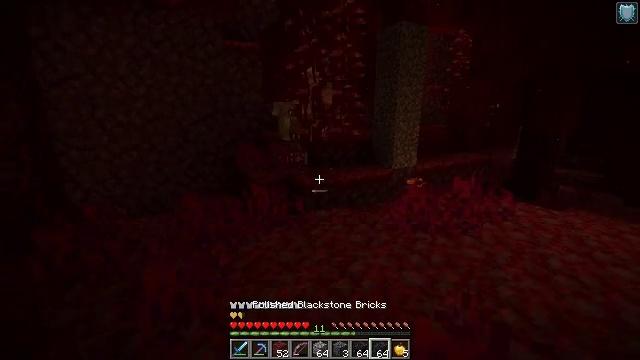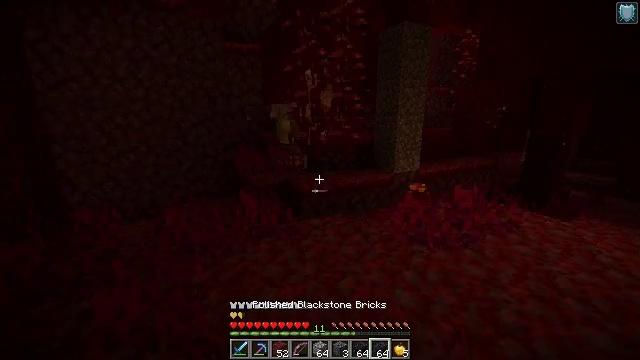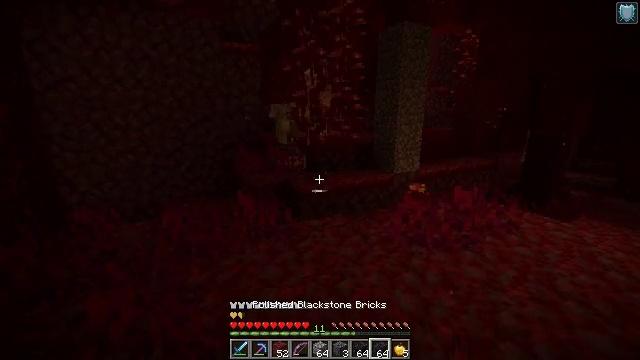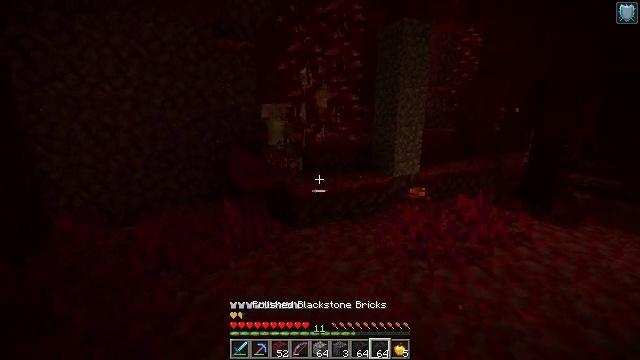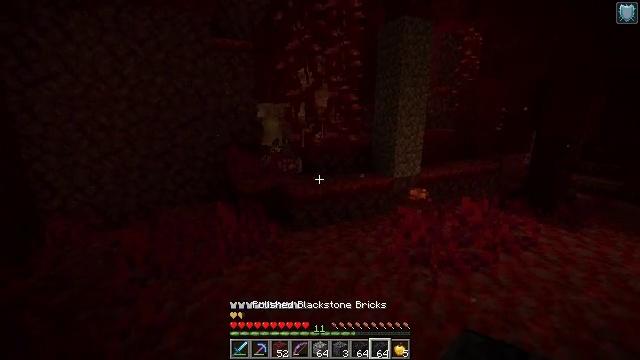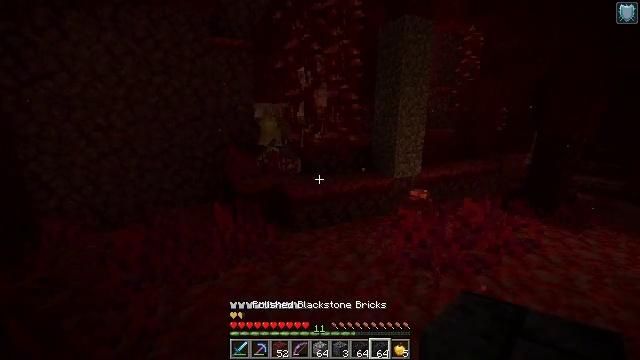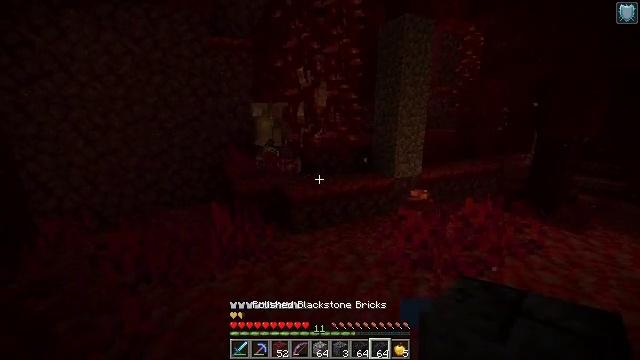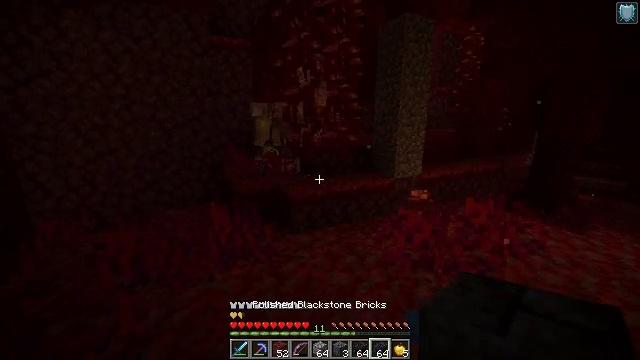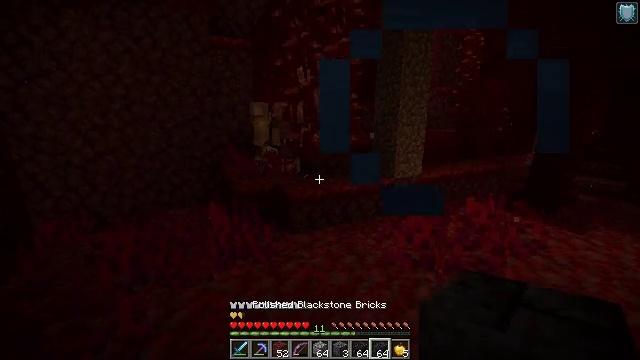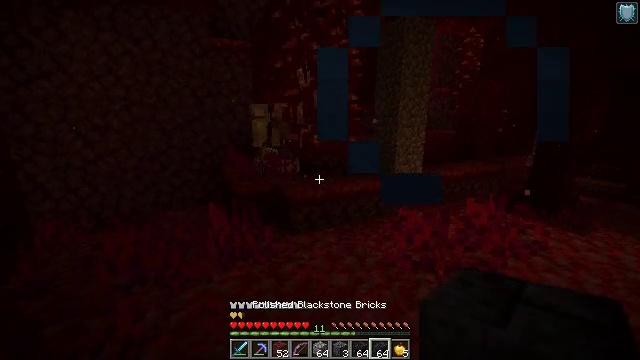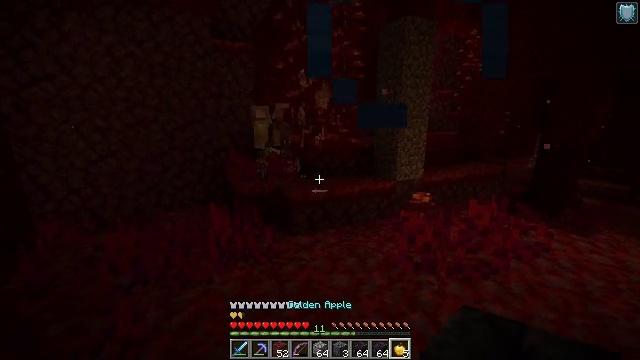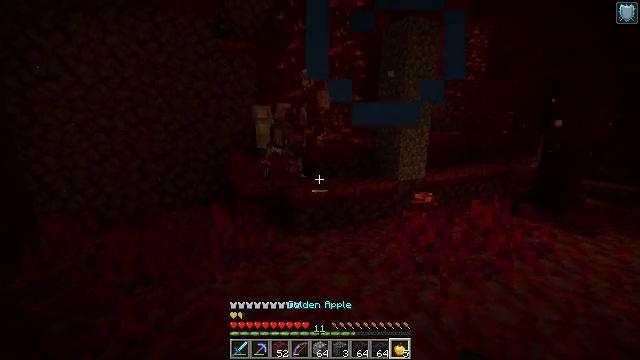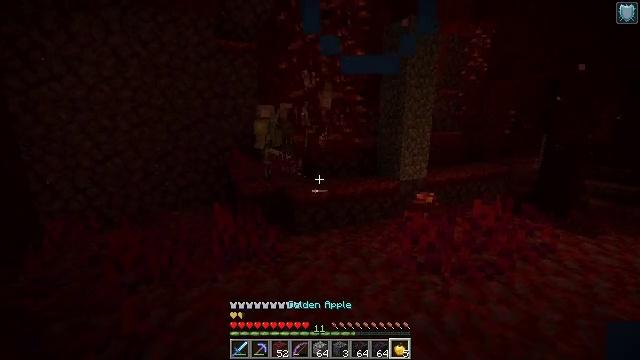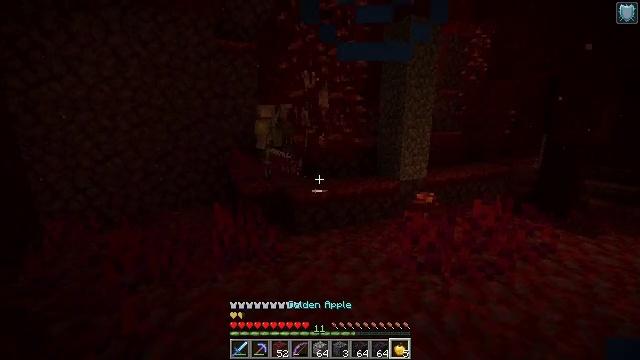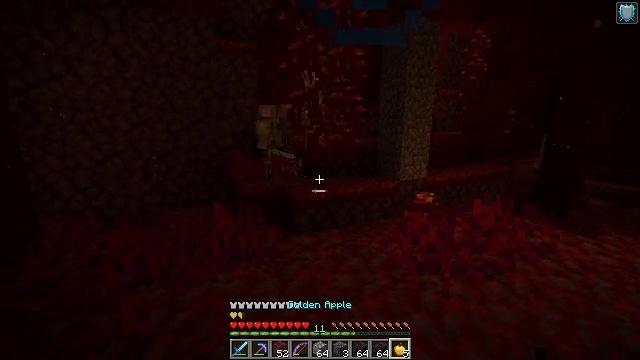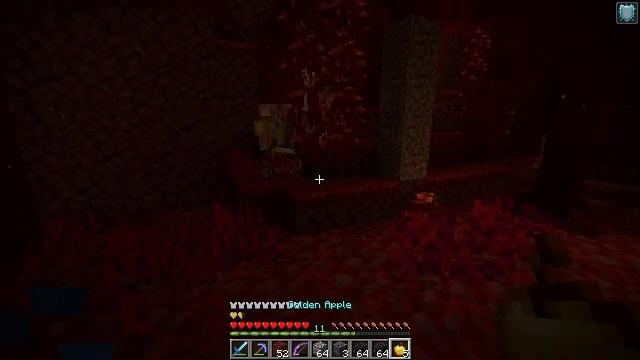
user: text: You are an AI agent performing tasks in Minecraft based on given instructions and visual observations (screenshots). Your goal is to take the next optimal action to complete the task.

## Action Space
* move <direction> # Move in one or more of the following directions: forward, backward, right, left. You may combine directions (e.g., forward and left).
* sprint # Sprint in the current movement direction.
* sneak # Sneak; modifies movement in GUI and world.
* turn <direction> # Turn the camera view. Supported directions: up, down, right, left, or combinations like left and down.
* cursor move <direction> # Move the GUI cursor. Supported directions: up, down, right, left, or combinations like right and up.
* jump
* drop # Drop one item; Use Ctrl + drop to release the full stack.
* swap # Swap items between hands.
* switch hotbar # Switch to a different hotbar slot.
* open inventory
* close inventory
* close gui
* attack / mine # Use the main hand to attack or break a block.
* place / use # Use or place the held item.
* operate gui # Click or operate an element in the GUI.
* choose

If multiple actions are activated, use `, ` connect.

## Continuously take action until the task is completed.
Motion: motion action
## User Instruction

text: Remove a golden apple from the inventory.
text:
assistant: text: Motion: move forward, turn left
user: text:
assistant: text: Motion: move forward
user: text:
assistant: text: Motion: move forward
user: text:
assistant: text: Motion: no_op
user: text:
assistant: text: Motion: no_op
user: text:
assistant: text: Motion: no_op
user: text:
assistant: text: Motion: no_op
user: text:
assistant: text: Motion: no_op
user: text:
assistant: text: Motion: no_op
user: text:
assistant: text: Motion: no_op
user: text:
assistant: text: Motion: no_op
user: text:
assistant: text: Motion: no_op
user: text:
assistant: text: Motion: no_op
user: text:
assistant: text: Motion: no_op
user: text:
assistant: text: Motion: no_op
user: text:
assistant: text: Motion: move forward
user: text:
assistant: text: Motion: move forward
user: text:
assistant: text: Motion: move forward
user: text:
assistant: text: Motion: move forward
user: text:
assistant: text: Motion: move forward
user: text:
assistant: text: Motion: no_op
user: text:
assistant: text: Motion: turn left
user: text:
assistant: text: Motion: turn left
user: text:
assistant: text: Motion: move right, turn left
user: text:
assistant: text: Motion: move back and move right
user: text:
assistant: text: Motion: move back and move right
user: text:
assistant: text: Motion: move back and move right
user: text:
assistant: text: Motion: move back and move right
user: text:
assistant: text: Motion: move back and move right
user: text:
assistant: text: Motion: move back